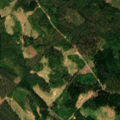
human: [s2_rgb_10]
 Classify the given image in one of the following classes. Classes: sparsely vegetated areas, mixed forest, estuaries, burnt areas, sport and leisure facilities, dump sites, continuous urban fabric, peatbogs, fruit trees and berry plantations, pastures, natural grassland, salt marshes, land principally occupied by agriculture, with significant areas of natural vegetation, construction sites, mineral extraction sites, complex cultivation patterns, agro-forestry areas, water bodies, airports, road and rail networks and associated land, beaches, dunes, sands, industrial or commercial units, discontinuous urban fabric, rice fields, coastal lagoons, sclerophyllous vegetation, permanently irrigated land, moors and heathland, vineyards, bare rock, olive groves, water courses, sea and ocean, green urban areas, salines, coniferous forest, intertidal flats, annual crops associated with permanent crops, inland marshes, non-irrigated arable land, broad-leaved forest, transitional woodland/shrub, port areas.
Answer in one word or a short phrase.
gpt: coniferous forest, mixed forest, transitional woodland/shrub